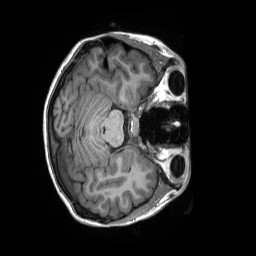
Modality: T1w
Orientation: axial
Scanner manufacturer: siemens
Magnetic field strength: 3 T
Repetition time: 2.3 s
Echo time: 0.00232 s